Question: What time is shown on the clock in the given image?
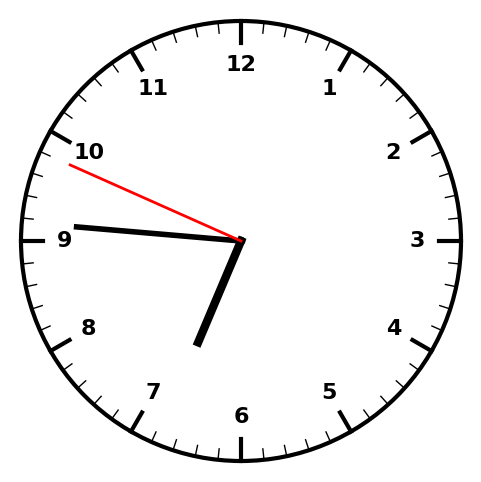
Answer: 06:45:49